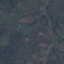
Land use / land cover: HerbaceousVegetation